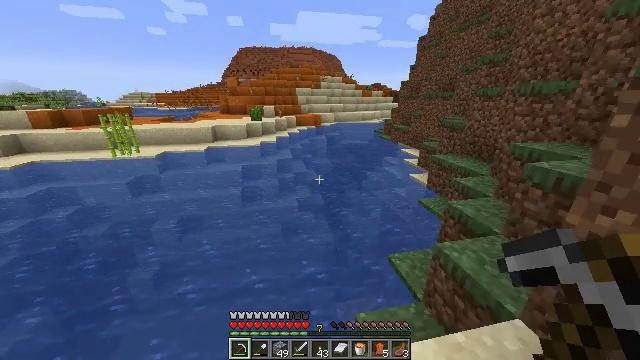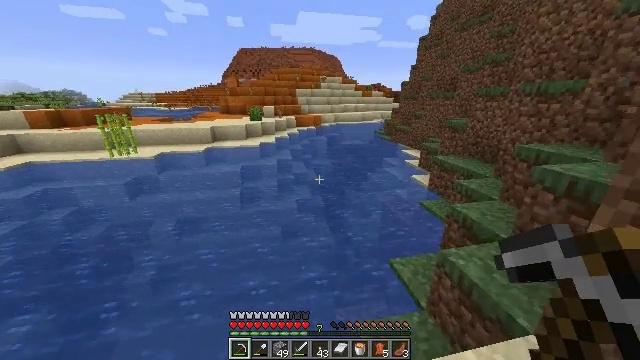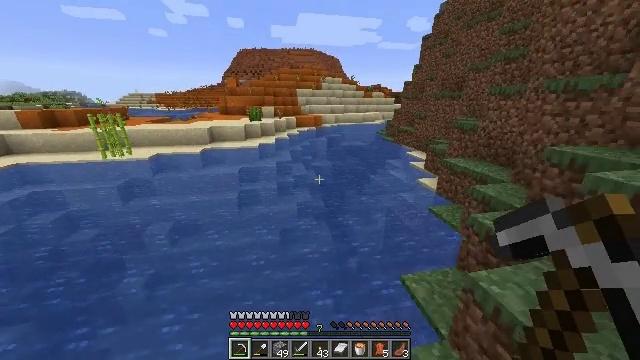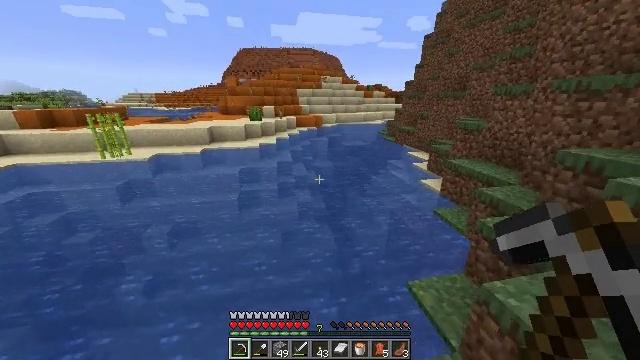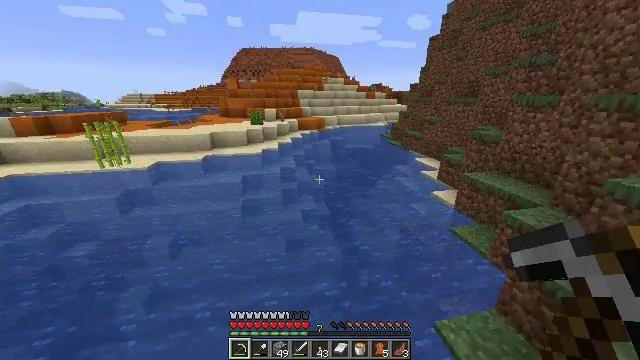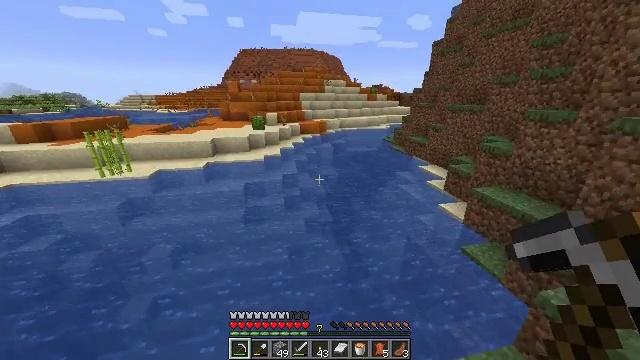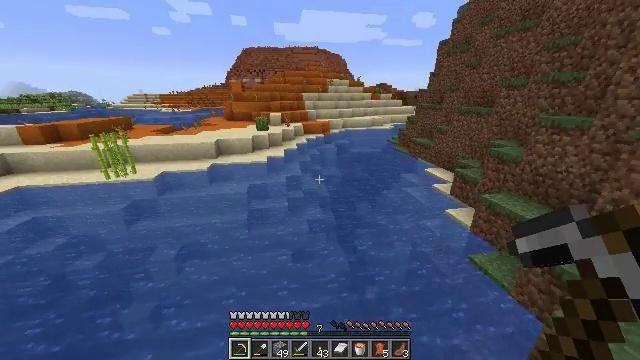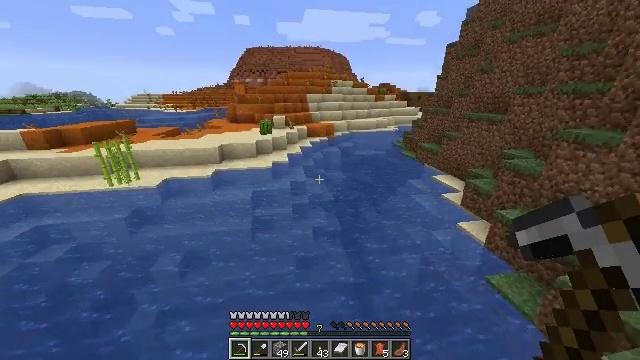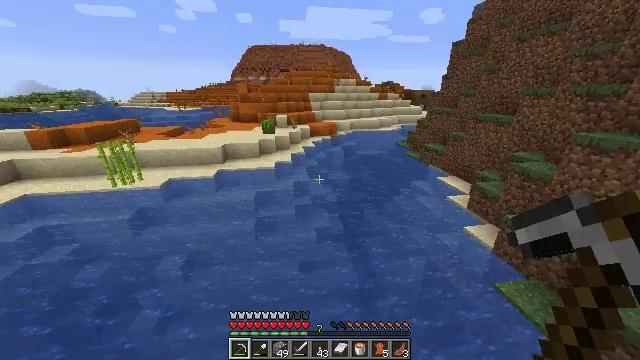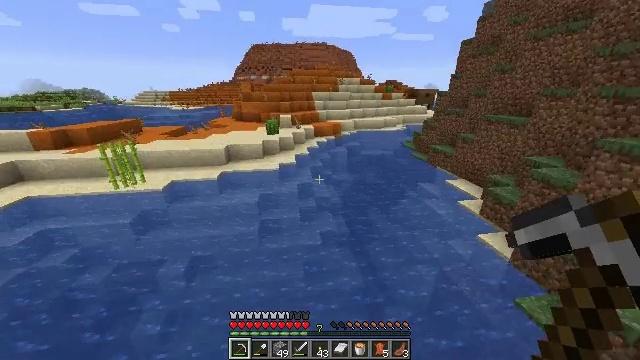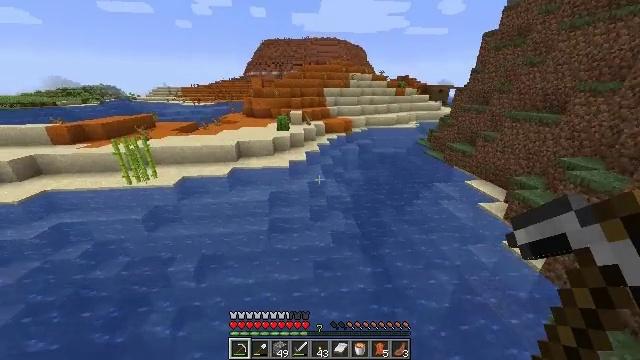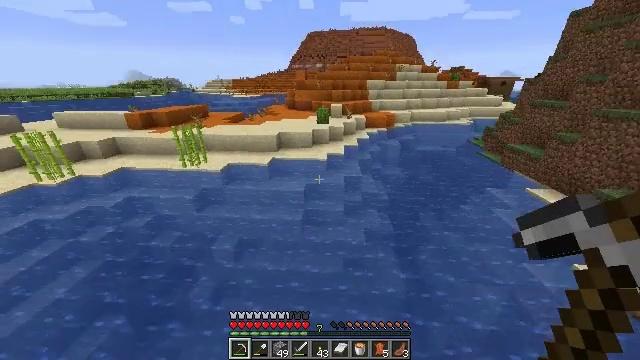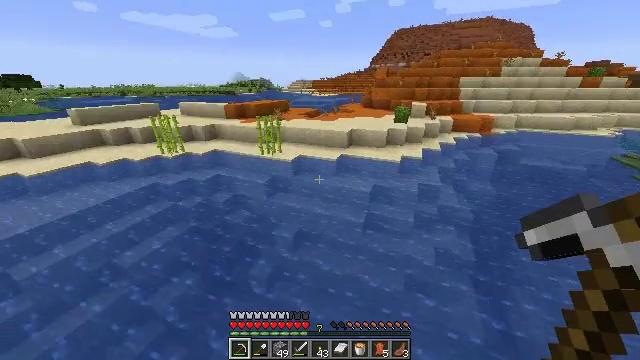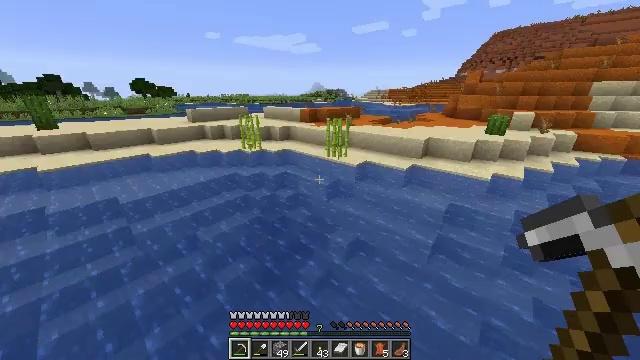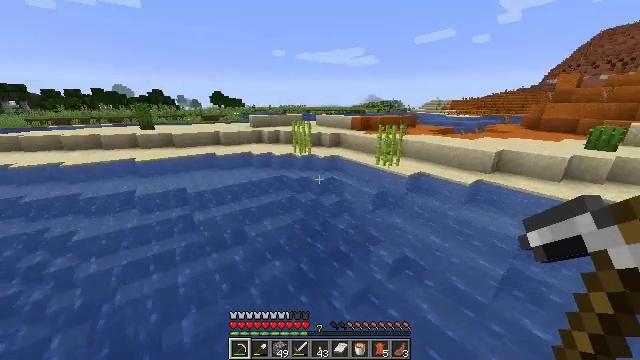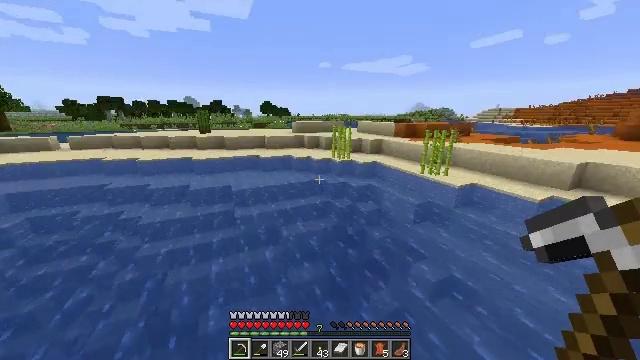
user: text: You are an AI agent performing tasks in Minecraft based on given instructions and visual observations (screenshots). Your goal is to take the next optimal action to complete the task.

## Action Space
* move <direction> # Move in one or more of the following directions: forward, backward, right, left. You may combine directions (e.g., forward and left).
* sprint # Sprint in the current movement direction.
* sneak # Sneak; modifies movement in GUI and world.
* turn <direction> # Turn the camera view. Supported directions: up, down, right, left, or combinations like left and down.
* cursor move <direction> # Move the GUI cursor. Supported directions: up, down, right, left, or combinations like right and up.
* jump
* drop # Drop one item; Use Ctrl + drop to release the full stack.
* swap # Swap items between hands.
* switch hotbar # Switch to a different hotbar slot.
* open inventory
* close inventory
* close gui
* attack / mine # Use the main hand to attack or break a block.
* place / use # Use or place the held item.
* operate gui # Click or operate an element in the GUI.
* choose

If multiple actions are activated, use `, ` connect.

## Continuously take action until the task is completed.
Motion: motion action
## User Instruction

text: Attack the terracotta block to obtain it.
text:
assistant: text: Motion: move forward, sprint
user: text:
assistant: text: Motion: move forward and move left, sprint
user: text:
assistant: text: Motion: move forward and move left, sprint
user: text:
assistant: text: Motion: move forward and move left, sprint, jump
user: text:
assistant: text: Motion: move forward and move left, sprint, jump
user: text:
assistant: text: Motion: move forward and move left, sprint, jump
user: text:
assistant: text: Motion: move forward and move left, sprint, jump
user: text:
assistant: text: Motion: move forward and move left, sprint, jump
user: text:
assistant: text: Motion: move forward and move left, sprint, jump
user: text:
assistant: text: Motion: move forward and move left, sprint, turn left, jump
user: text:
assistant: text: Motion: move forward and move left, sprint, turn left and down, jump
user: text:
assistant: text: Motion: move forward and move left, sprint, turn left, jump
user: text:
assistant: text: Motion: move forward and move left, sprint, turn left and up, jump
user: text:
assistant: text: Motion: move forward and move left, sprint, turn left and up
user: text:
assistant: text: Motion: move forward and move right, sprint, turn left and up
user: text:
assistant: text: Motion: move forward and move right, sprint, turn left and up
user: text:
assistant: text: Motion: move forward and move right, sprint, turn left
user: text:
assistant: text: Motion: move forward and move right, sprint, turn left
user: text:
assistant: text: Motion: move forward and move right, sprint
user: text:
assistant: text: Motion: move forward and move right, sprint
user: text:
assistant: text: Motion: move forward and move right, sprint
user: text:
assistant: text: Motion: move forward and move right, sprint
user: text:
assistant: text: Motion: move forward and move right, sprint
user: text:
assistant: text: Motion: move forward and move right, sprint
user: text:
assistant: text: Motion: move forward and move right, sprint, turn right and down
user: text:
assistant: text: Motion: move forward and move right, sprint, turn right and down
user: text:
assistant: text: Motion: move forward and move right, sprint, turn right and down
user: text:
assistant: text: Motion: move forward and move right, sprint, turn right
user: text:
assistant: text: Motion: move forward and move right, sprint, jump
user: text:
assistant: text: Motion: move forward and move right, sprint, jump